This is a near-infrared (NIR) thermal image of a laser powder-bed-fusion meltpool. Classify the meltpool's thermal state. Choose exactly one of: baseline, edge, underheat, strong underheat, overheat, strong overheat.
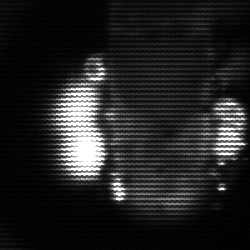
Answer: strong underheat